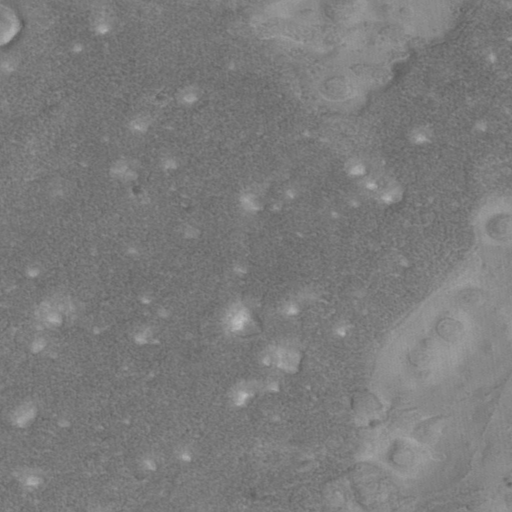
Classes present: Background, Cone